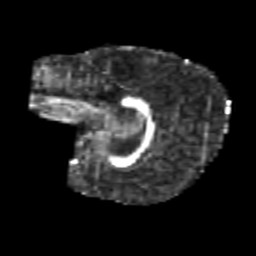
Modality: FA
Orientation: sagittal
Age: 6
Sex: female
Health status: healthy